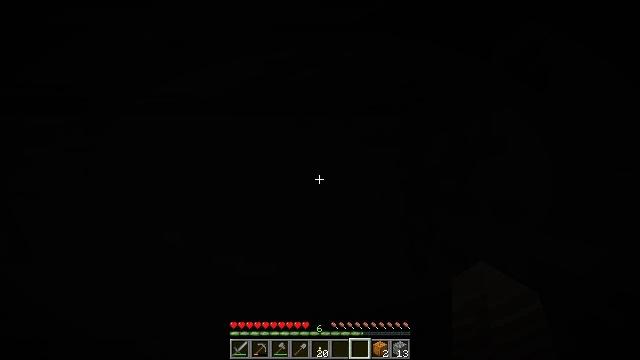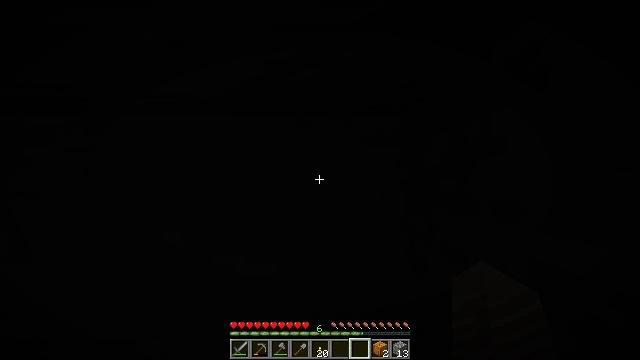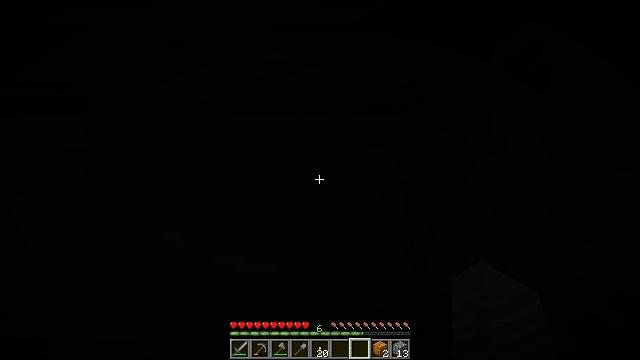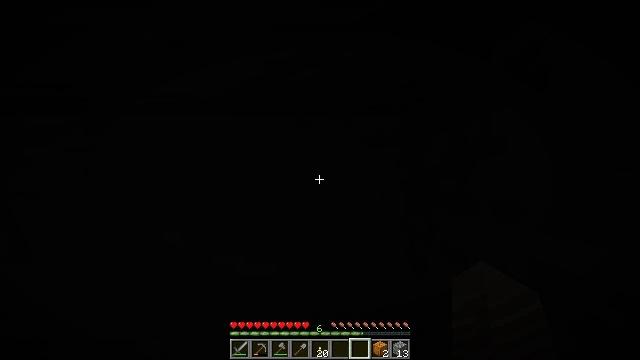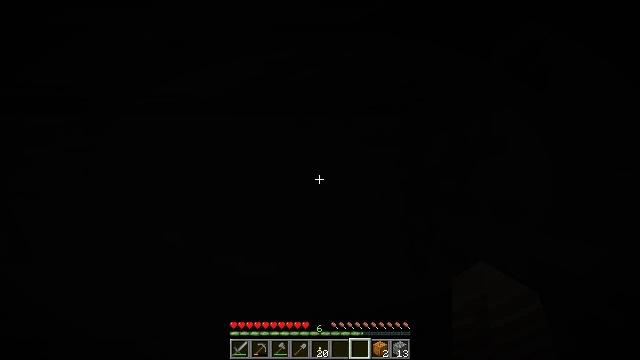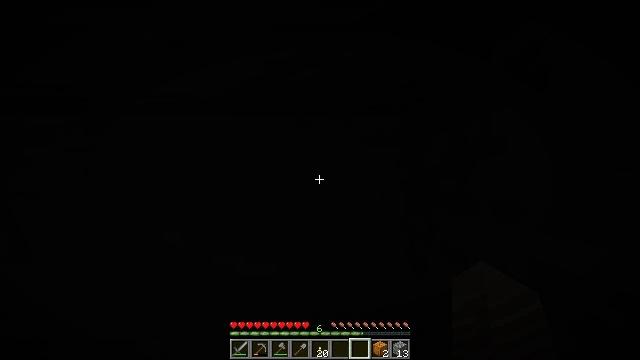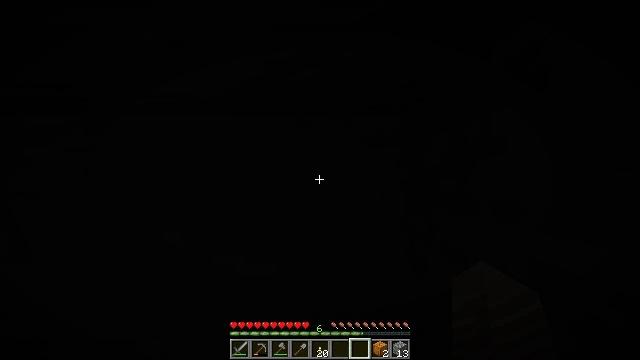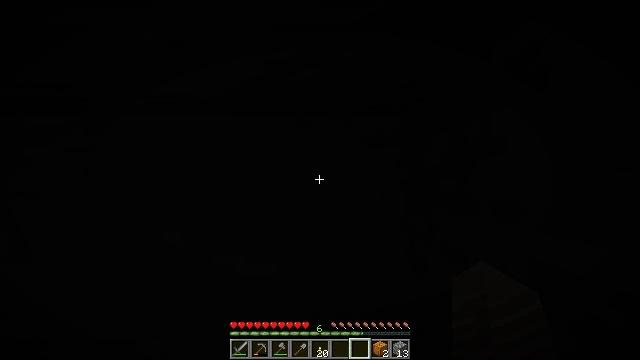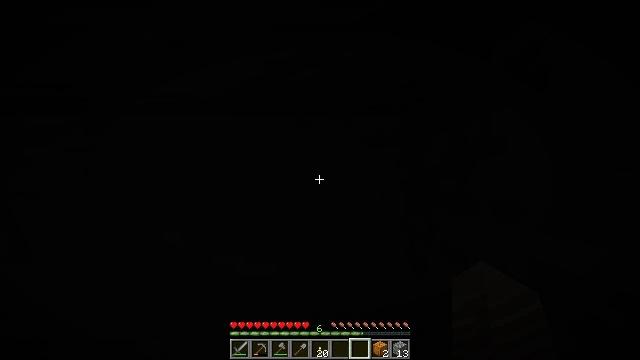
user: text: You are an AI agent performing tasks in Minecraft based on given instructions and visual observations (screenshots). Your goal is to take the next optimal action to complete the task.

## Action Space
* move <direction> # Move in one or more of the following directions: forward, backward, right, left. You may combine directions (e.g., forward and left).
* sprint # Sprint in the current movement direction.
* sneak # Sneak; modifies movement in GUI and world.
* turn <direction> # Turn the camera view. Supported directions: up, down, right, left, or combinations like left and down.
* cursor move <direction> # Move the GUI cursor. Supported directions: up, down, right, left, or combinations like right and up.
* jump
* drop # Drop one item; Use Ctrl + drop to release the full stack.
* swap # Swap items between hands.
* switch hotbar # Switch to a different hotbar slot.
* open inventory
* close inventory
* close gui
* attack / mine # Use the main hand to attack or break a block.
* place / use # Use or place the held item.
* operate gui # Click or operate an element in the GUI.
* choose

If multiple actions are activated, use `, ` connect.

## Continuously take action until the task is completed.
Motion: motion action
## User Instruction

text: Dismantle the red bed.
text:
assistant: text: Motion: no_op
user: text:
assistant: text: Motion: no_op
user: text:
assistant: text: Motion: no_op
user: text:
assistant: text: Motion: no_op
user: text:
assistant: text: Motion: no_op
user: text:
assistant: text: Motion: no_op
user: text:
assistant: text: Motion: no_op
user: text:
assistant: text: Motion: no_op
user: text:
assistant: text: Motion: no_op
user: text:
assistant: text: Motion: no_op
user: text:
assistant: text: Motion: no_op
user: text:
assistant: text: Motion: no_op
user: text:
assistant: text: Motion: no_op
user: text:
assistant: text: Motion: no_op
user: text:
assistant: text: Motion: no_op
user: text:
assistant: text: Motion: no_op
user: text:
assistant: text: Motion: no_op
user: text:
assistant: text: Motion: no_op
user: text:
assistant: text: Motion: no_op
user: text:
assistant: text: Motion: no_op
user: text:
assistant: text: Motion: no_op
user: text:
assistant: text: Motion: no_op
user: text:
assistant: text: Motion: no_op
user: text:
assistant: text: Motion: no_op
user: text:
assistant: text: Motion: no_op
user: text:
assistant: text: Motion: no_op
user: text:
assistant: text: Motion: no_op
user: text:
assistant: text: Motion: no_op
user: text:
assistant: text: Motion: no_op
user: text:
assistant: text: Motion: no_op